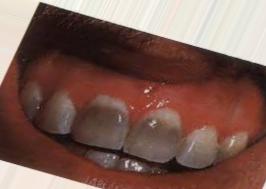
Condition: Tooth Discoloration